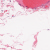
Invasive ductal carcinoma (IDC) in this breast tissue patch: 0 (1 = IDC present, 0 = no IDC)